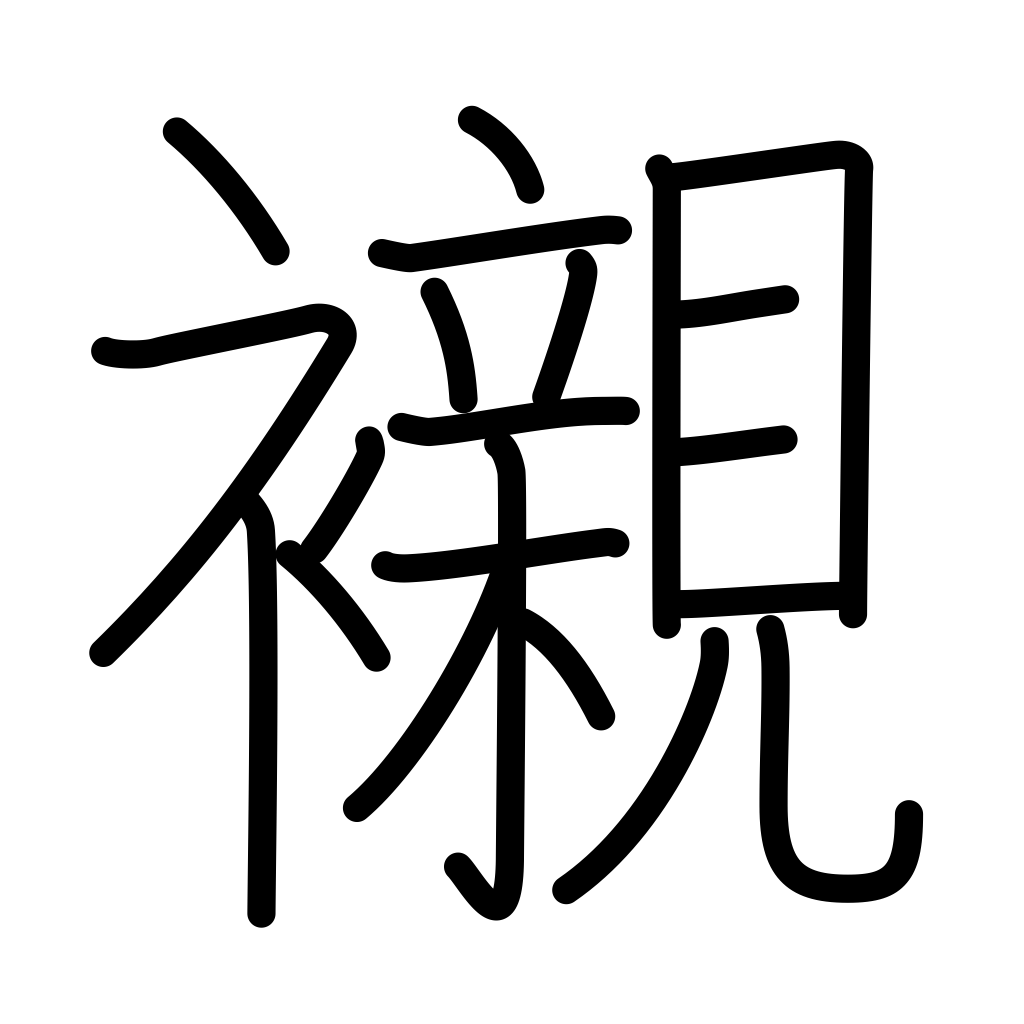
Meaning: underwear